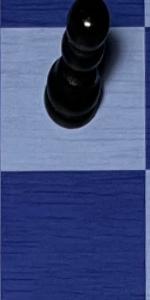
Label: Empty